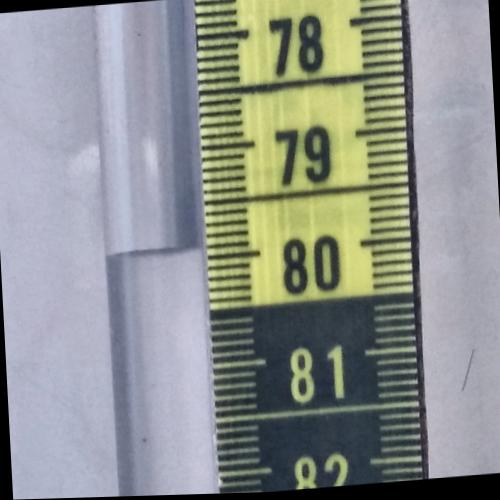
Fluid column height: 79.9 cm